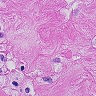
Metastatic tissue present: yes